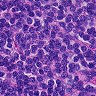
Metastatic tissue present: no